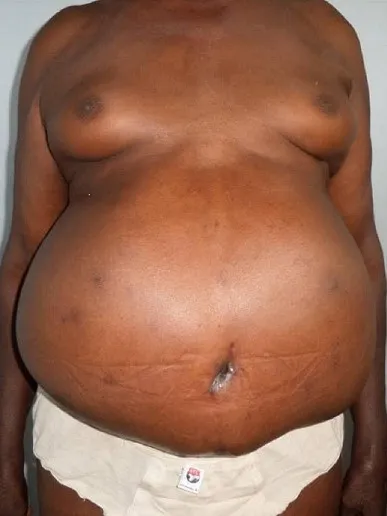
Antero posterior view (post operative).
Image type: medical_photograph (other_medical_photograph)